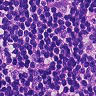
Metastatic tissue present: yes